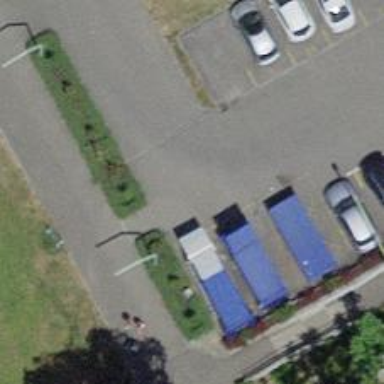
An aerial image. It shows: Road serving as parking aisle.